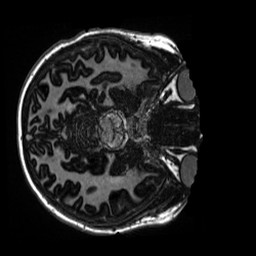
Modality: MP2RAGE
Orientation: axial
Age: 13
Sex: female
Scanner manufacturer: siemens
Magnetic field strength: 3 T
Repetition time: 4 s
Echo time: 0.00303 s